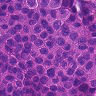
Metastatic tissue present: yes